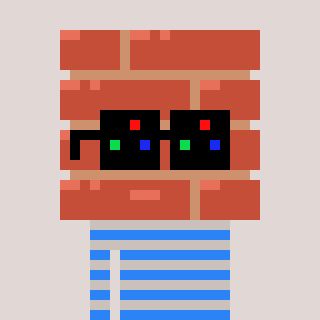
a pixel art character with square black sunglasses, a wall-shaped head and a foggrey-colored body on a warm background